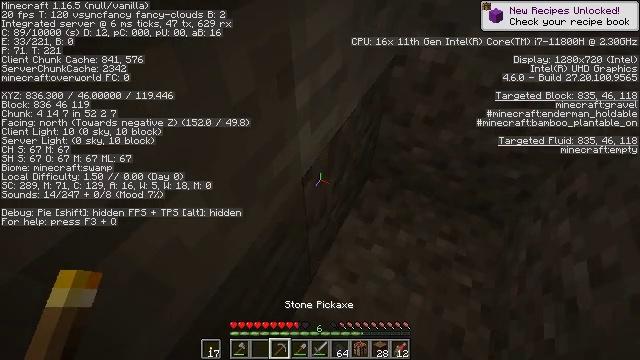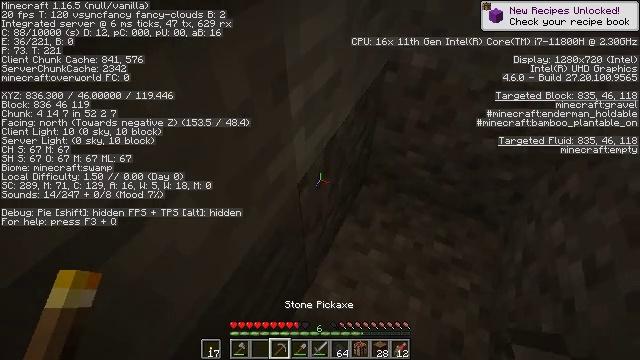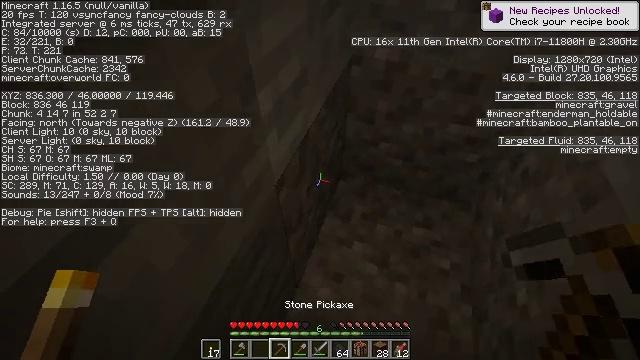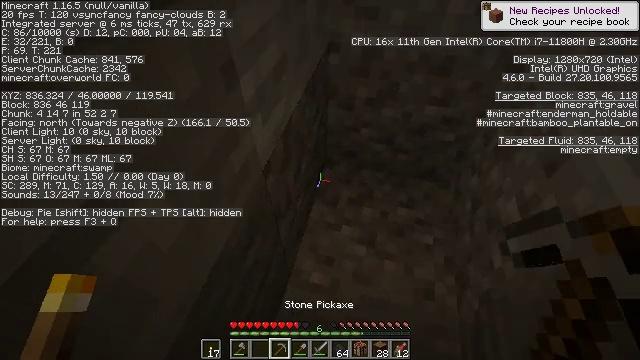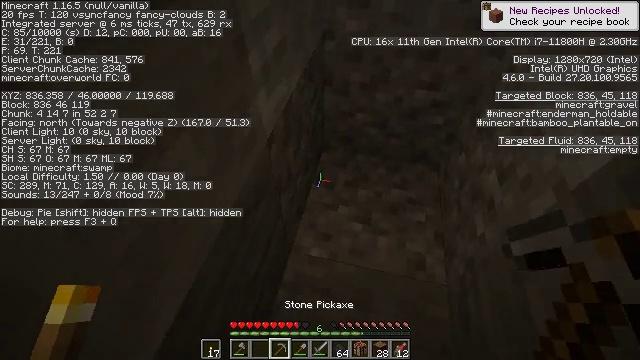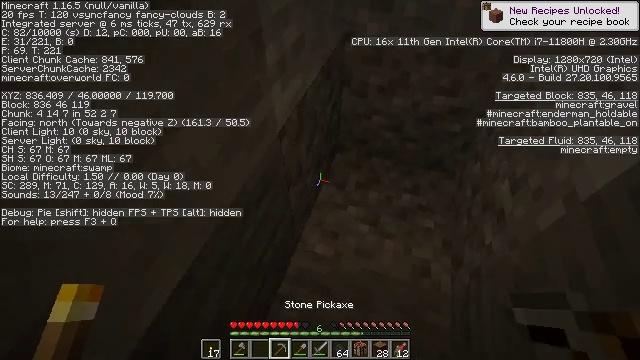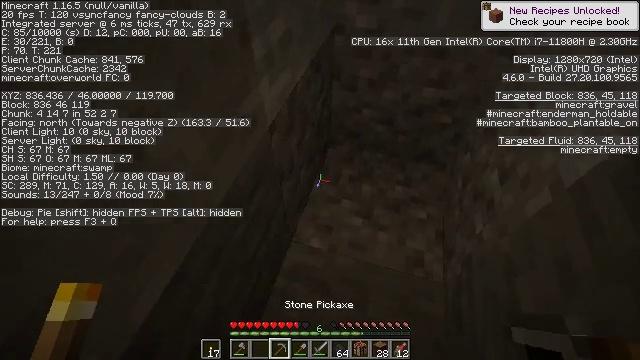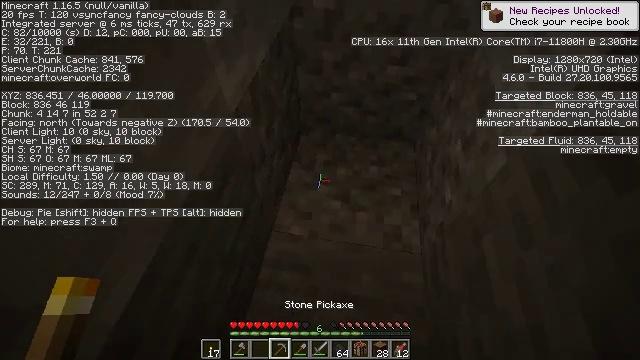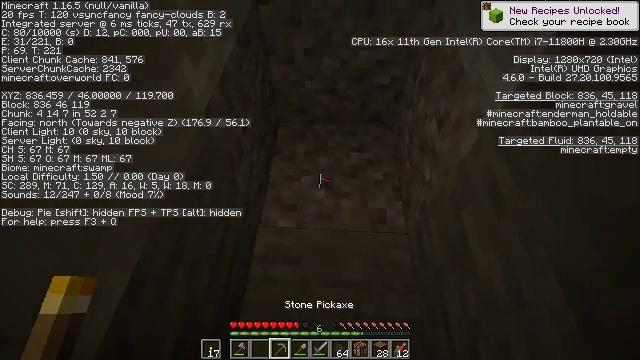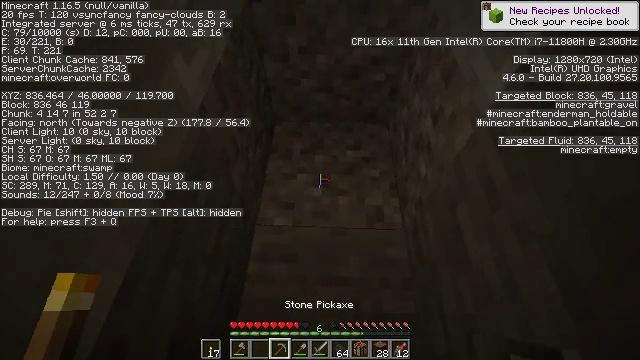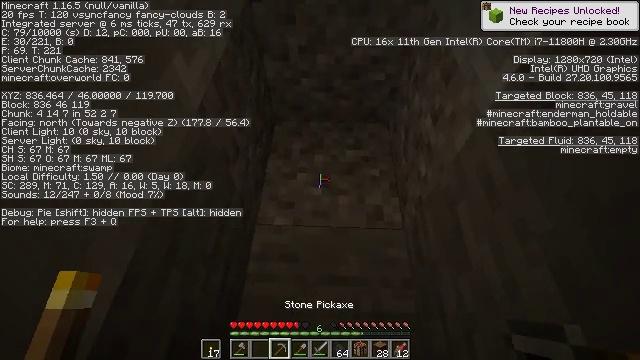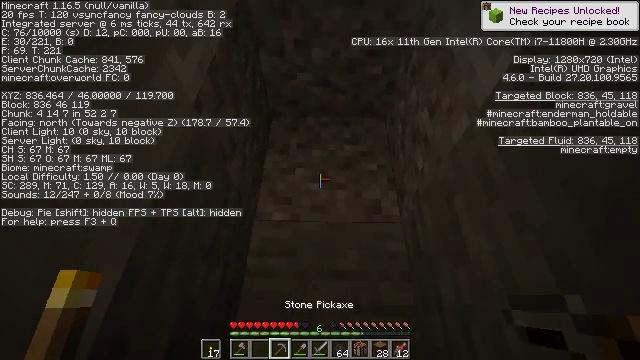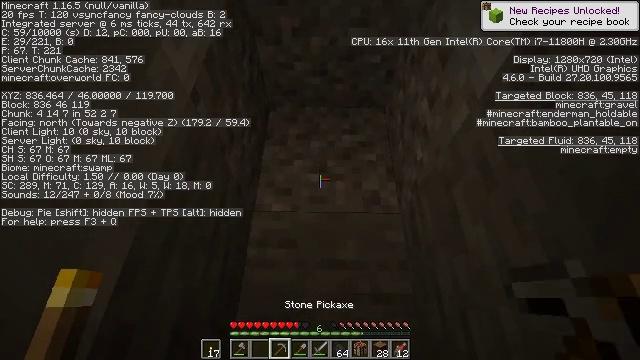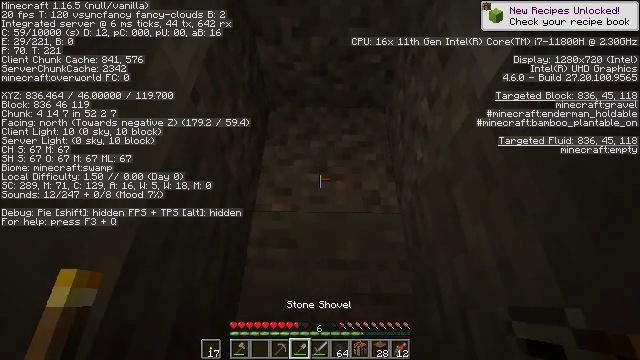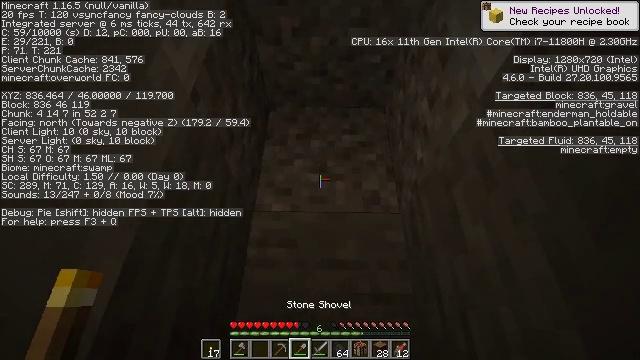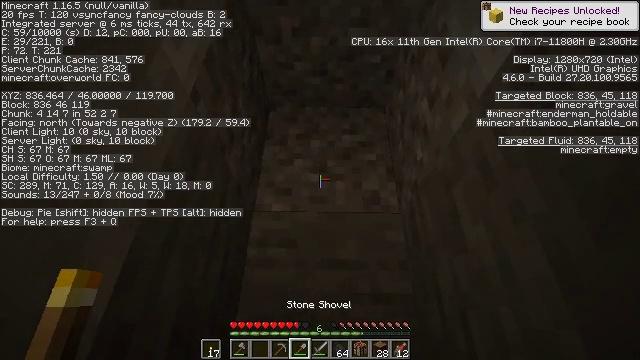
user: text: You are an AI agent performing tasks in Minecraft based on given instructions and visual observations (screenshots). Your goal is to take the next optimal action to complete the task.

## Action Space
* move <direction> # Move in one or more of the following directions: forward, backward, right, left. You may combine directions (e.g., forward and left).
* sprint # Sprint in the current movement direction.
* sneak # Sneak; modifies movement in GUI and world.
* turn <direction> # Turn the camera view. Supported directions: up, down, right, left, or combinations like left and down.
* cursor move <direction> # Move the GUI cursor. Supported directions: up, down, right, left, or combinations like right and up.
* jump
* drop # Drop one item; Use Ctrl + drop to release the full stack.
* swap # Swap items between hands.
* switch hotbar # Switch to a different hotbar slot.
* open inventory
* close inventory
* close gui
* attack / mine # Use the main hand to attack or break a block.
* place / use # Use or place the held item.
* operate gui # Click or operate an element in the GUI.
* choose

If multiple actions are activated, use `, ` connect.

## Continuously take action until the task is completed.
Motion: motion action
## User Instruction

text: Gather gravel by digging.
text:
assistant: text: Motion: turn right and up
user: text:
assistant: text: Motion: turn right
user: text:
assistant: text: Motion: move back, turn right and down
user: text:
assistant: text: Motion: move back
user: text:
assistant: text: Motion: move back, turn left
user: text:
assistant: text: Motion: turn right and down
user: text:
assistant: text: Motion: turn right and down
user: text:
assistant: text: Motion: turn right and down
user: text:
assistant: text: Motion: no_op
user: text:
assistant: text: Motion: no_op
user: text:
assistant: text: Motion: turn down
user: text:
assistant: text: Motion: turn down
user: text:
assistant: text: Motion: no_op
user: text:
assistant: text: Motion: no_op
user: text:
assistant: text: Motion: no_op
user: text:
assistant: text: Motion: no_op
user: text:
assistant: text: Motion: no_op
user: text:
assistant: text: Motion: move left
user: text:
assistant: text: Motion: move forward and move left
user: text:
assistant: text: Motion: move forward and move left, turn down
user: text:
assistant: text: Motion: turn down
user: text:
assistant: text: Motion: turn down, attack / mine
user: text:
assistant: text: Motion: turn down, attack / mine
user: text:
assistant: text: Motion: turn down, attack / mine
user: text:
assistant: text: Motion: turn right, attack / mine
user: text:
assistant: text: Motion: turn right, attack / mine
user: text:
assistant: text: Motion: turn right and up, attack / mine
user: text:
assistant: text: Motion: attack / mine
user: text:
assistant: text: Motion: move left, attack / mine
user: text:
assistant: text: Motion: move left, attack / mine